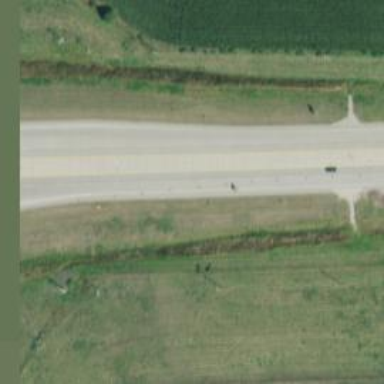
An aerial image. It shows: Trunk highway.